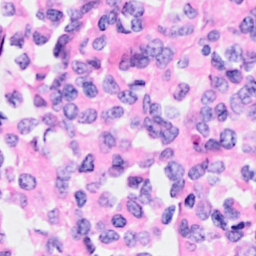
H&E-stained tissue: Breast